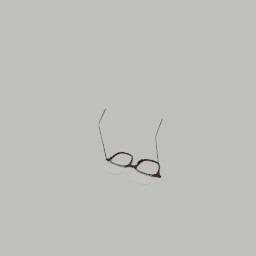
Label: decoration